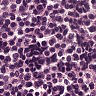
Metastatic tissue present: no